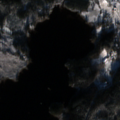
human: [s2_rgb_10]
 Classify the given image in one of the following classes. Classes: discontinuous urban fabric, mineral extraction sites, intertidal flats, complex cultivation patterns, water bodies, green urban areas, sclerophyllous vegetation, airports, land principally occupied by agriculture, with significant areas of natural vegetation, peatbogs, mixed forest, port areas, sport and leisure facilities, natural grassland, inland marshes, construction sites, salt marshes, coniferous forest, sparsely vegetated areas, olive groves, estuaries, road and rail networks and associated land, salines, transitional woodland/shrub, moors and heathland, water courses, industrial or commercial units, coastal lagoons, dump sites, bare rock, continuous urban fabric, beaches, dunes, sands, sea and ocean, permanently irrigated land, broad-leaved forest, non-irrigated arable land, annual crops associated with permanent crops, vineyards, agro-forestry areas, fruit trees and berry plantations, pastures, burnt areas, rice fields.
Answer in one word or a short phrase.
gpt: land principally occupied by agriculture, with significant areas of natural vegetation, mixed forest, water bodies